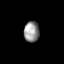
Tissue: skin
Cell type: Epithelial cells
Senescence score: 0.6733
Nuclear area (px): 314
Mean DAPI intensity: 145.704